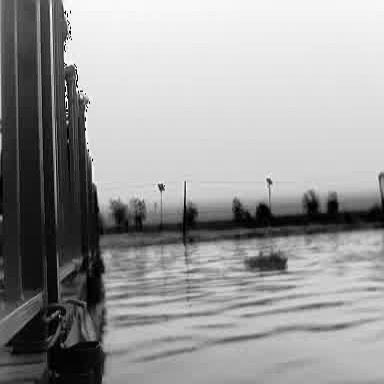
There is a container_ship in the infrared image.